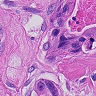
Metastatic tissue present: yes